Field crop: maize
Growth stage: 2
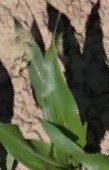
Species: maize